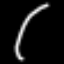
Label: hourglass